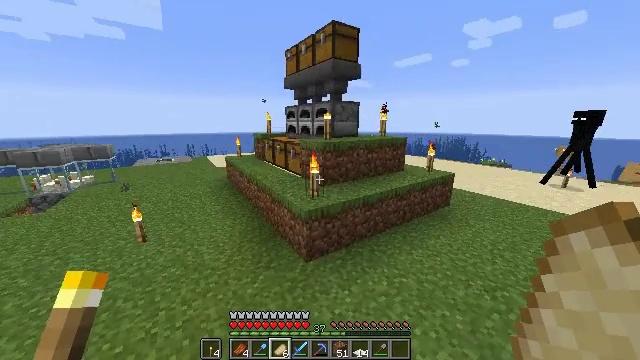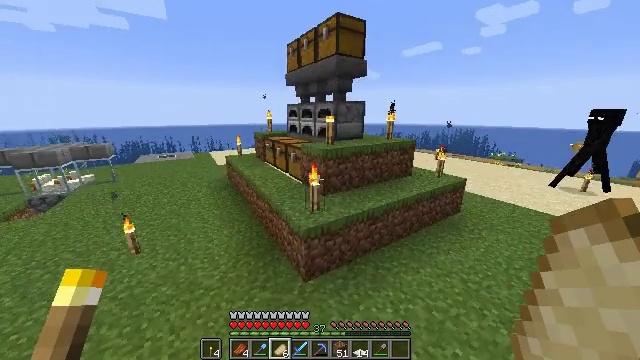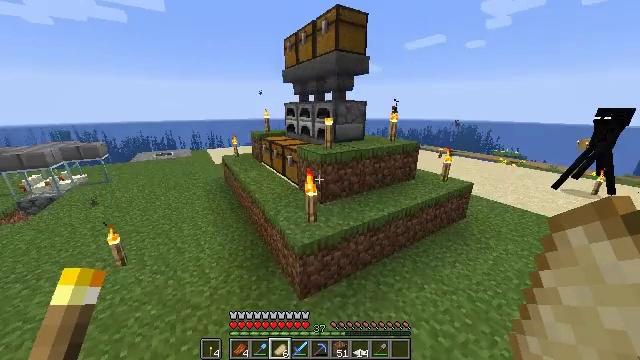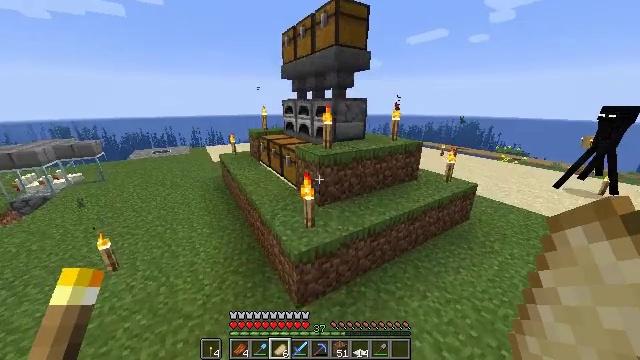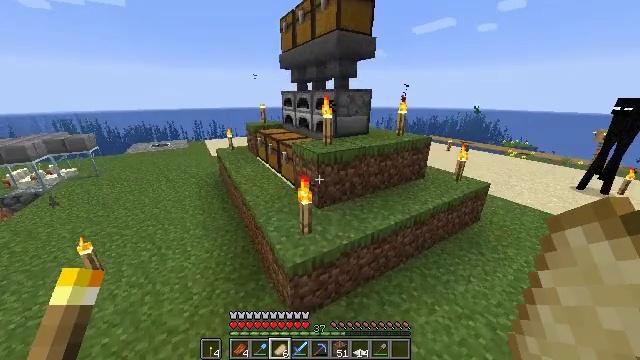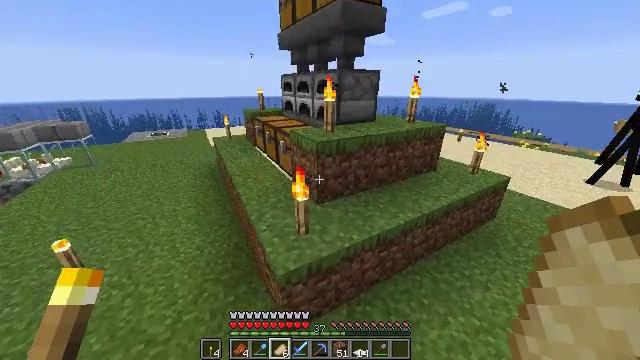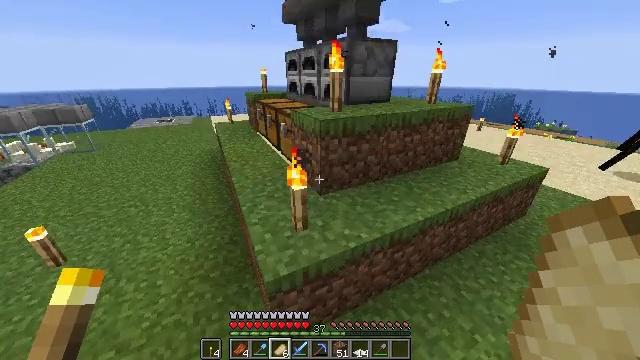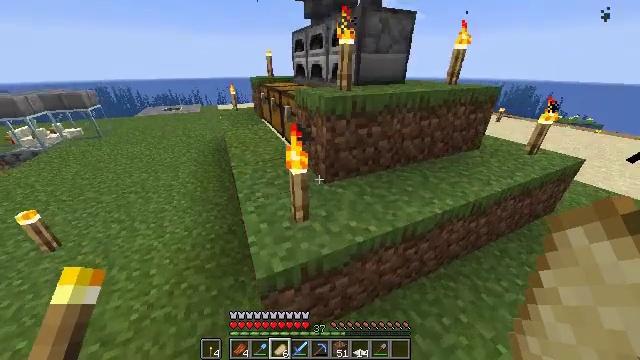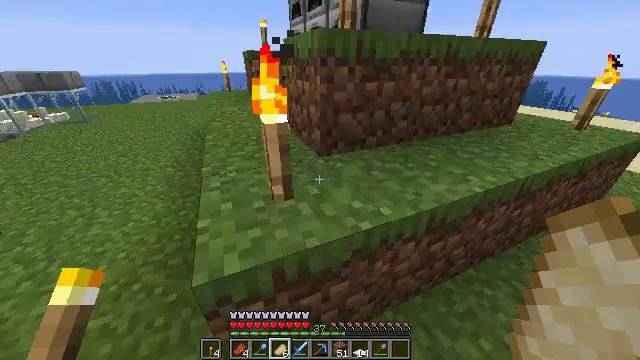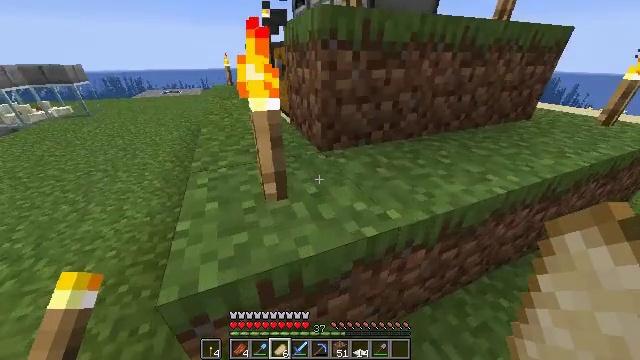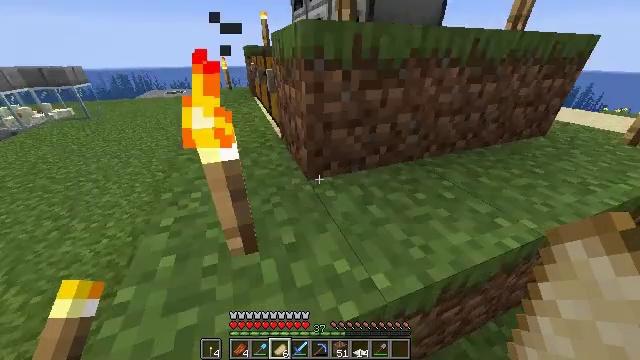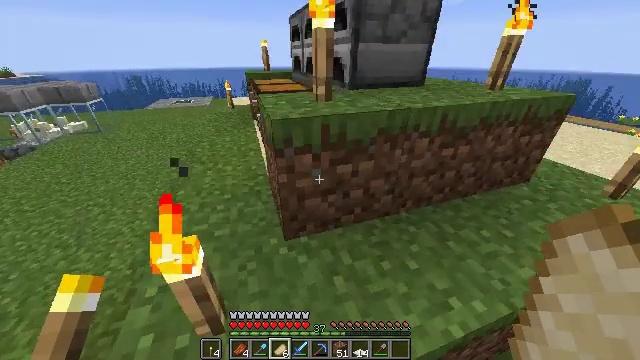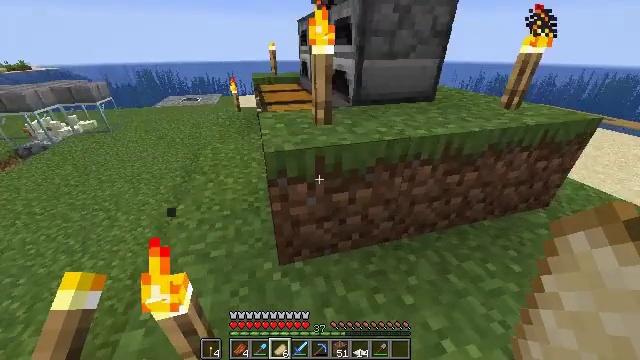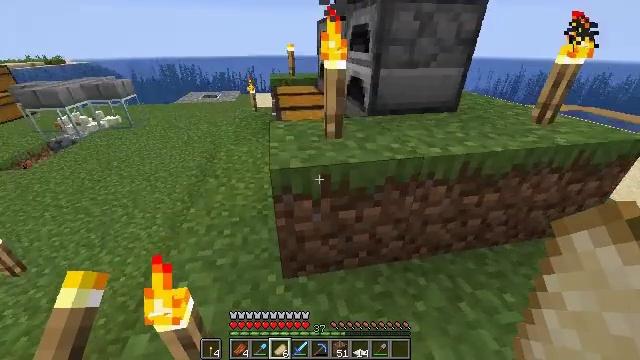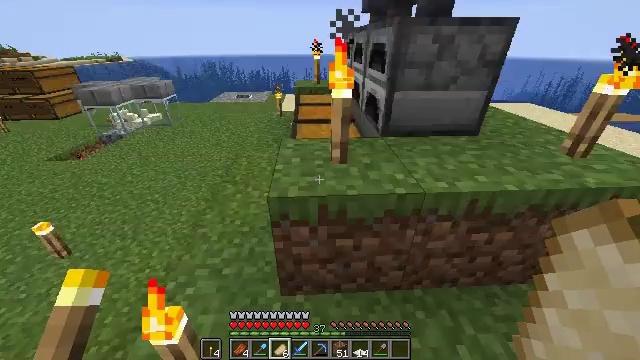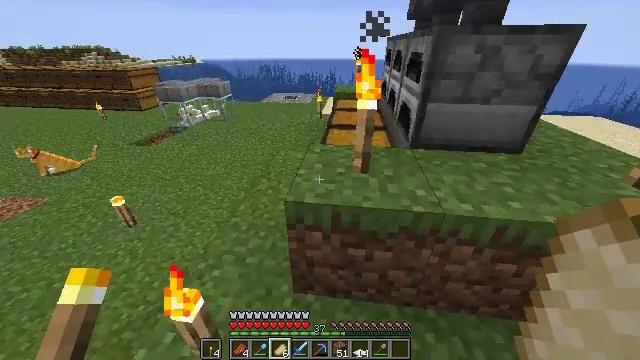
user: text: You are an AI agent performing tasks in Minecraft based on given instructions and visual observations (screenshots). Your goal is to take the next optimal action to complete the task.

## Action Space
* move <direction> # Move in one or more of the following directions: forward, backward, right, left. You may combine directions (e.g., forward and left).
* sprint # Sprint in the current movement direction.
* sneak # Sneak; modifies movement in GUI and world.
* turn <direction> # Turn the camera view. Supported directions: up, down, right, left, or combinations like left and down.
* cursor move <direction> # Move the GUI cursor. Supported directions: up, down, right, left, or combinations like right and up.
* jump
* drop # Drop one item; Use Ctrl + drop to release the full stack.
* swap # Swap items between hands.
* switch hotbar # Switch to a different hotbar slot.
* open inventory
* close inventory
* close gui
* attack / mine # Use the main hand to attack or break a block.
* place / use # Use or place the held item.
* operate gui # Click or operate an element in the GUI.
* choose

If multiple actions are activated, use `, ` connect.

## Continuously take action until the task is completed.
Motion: motion action
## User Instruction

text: Gather the smithing table into your inventory.
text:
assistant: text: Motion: move forward, sprint, turn left and down, jump
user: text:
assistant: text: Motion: move forward, sprint, turn down, jump
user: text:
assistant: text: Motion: move forward, turn down, jump
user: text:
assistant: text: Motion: move forward, turn down, jump
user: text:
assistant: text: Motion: move forward, turn left and down, jump
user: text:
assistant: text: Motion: move forward, turn left and down, jump
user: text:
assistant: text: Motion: move forward, turn left and down, jump
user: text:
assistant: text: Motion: move forward, turn left, jump
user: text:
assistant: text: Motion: move forward, turn left, jump
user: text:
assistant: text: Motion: move forward, sprint, turn left, jump
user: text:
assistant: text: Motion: move forward, sprint, turn left, jump
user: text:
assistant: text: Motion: move forward, sprint, turn left, jump
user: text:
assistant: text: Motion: move forward, sprint, turn left, jump
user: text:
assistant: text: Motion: move forward, turn left, jump
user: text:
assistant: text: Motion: move forward, turn left, jump
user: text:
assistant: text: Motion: move forward, turn left, jump
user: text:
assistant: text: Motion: move forward, turn left, jump
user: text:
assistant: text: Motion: move forward, turn left, jump
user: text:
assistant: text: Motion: move forward, turn left, jump
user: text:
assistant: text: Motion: move forward, turn left, jump
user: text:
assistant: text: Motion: move forward, sprint, turn left, jump
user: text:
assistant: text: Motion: move forward, sprint, turn left, jump
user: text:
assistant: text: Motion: move forward, sprint, jump
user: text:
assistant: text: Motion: move forward, sprint, jump
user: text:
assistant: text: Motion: move forward, sprint, jump
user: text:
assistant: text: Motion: move forward, jump
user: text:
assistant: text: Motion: move forward, jump
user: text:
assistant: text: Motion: move forward, jump
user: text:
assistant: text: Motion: move forward, jump
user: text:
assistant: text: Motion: move forward, jump